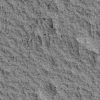
Atmospheric dust classification: not_dusty